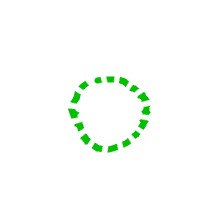
Shape: circle